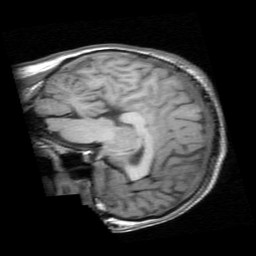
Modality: T1w
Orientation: sagittal
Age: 32